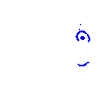
Particle: proton